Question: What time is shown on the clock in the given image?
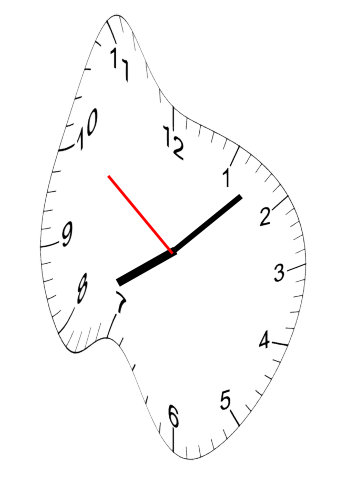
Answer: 08:07:51